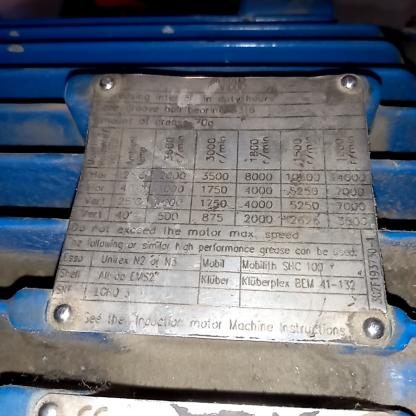
Klasa: tabliczka-znamionowa